Question: I need to present my users with a choice of two options.
I want these to be nice big buttons to click, as opposed to a <URL>, where the label is usually not a clickable element but just a traditional small circle to click.
e.g.

As the user clicks each one, a function is called with a different variable, so that some other magic can happen elsewhere in my application.
I saw <URL>, so that is going to be my backup plan.
Seeing as im trying to learn Dojo and 90% of the app is currently built on Dojo (1.7), I was hoping there would be a similar component to this within Dojo.
I assume I could place two separate <URL> alongside each other, and have a global variable catch which one has currently been last clicked, and when it has, ensure the other button becomes disabled, but this does not sound that elegant.
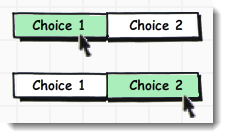
Answer: you could use something like this (note that i havent run the code)
'''
<button data-dojo-type="dijit/form/ToggleButton" id='toggle1' data-dojo-props="iconClass:'dijitCheckBoxIcon', checked: true">
<button data-dojo-type="dijit/form/ToggleButton" id='toggle2' data-dojo-props="iconClass:'dijitCheckBoxIcon', checked: false">
'''
and this javascript:
'''
dojo.require('dojo.parser');
dojo.require('dojo.form.ToggleButton');
dojo.ready(function(){
dojo.parser.parse();
dojo.connect(dijit.byId('toggle1'),'onChange',function(){
dijit.byId('toggle2').set('checked',false);
//what you want to do
});
dojo.connect(dijit.byId('toggle1'),'onChange',function(){
dijit.byId('toggle2').set('checked',false);
//what you want to do
});
'''
});
note that I havent checked the code, so it may need some modifications